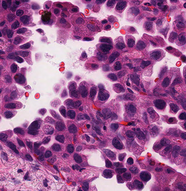
Tumor epithelial tissue: yes
Tumor-associated stroma tissue: yes
Normal tissue: no